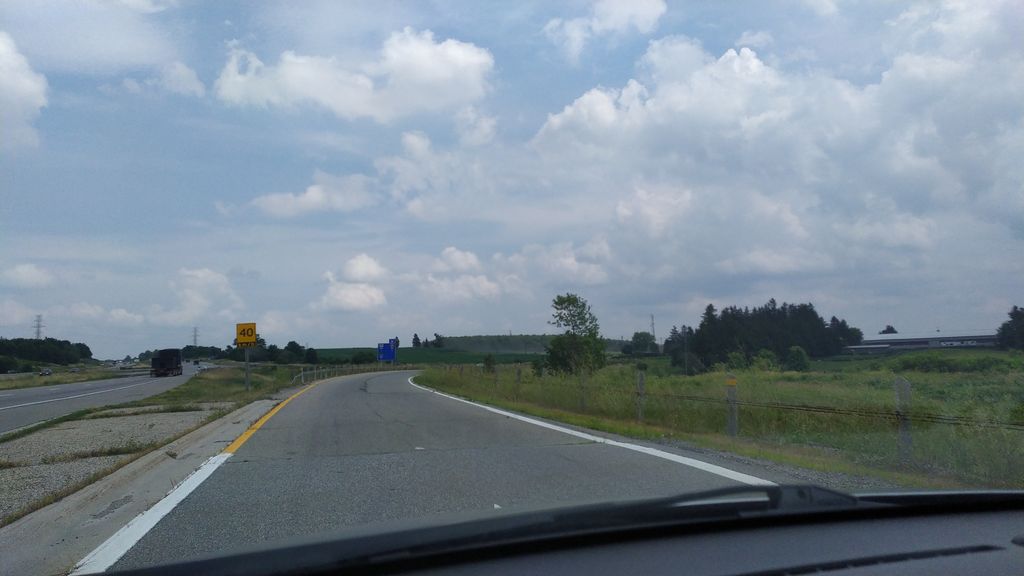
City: kitchener-waterloo